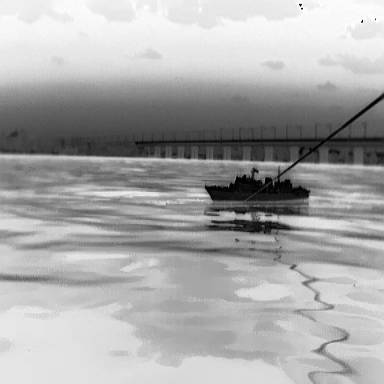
There is a warship in the infrared image.